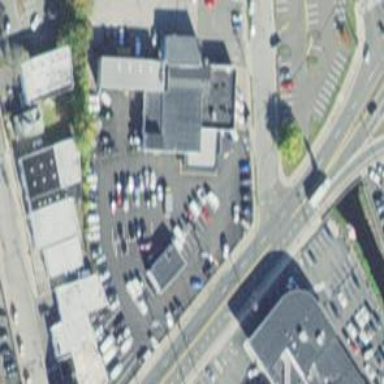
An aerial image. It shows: Car shop building.